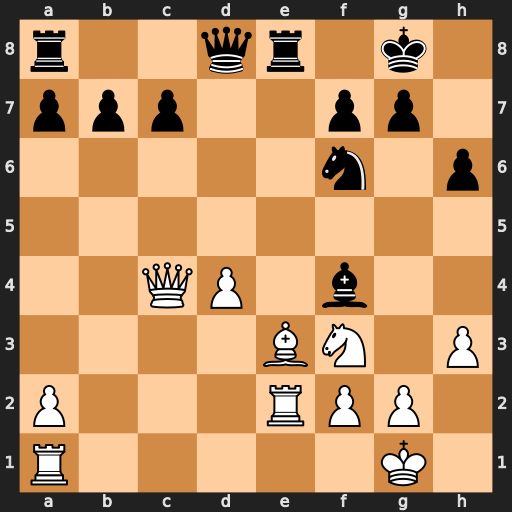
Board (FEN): r2qr1k1/ppp2pp1/5n1p/8/2QP1b2/4BN1P/P3RPP1/R5K1
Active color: w
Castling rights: -
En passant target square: -
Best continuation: Bxf4 Rxe2 Qxe2